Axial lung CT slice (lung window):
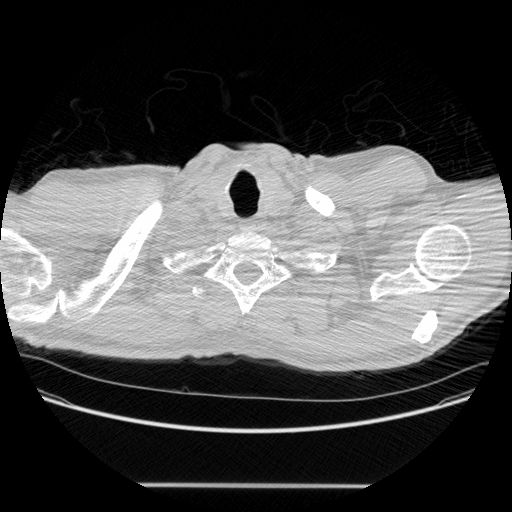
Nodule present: no